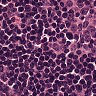
Metastatic tissue present: no